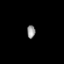
Tissue: skin
Cell type: Epithelial cells
Senescence score: 0.2501
Nuclear area (px): 104
Mean DAPI intensity: 150.029